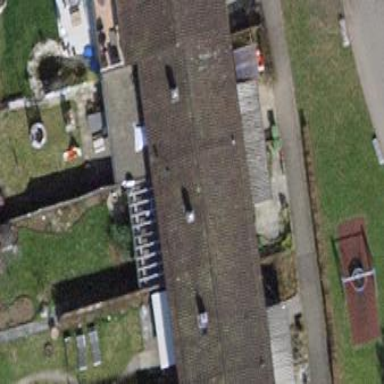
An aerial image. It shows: Terrace building.